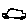
Label: car